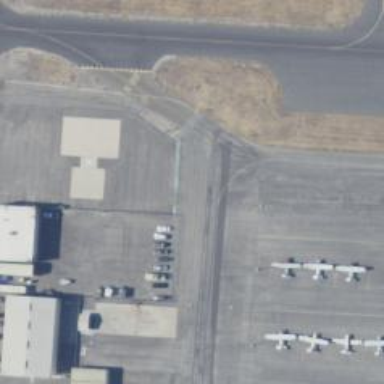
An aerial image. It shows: View of taxiway at the airport.